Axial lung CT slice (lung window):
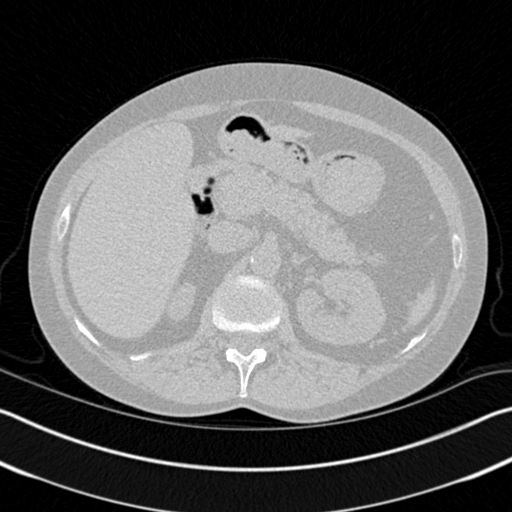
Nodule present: no